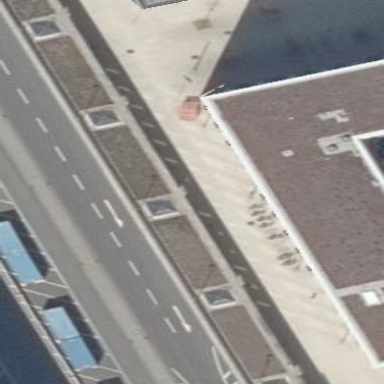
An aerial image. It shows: View of roof of building.